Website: walmart
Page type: billing-address
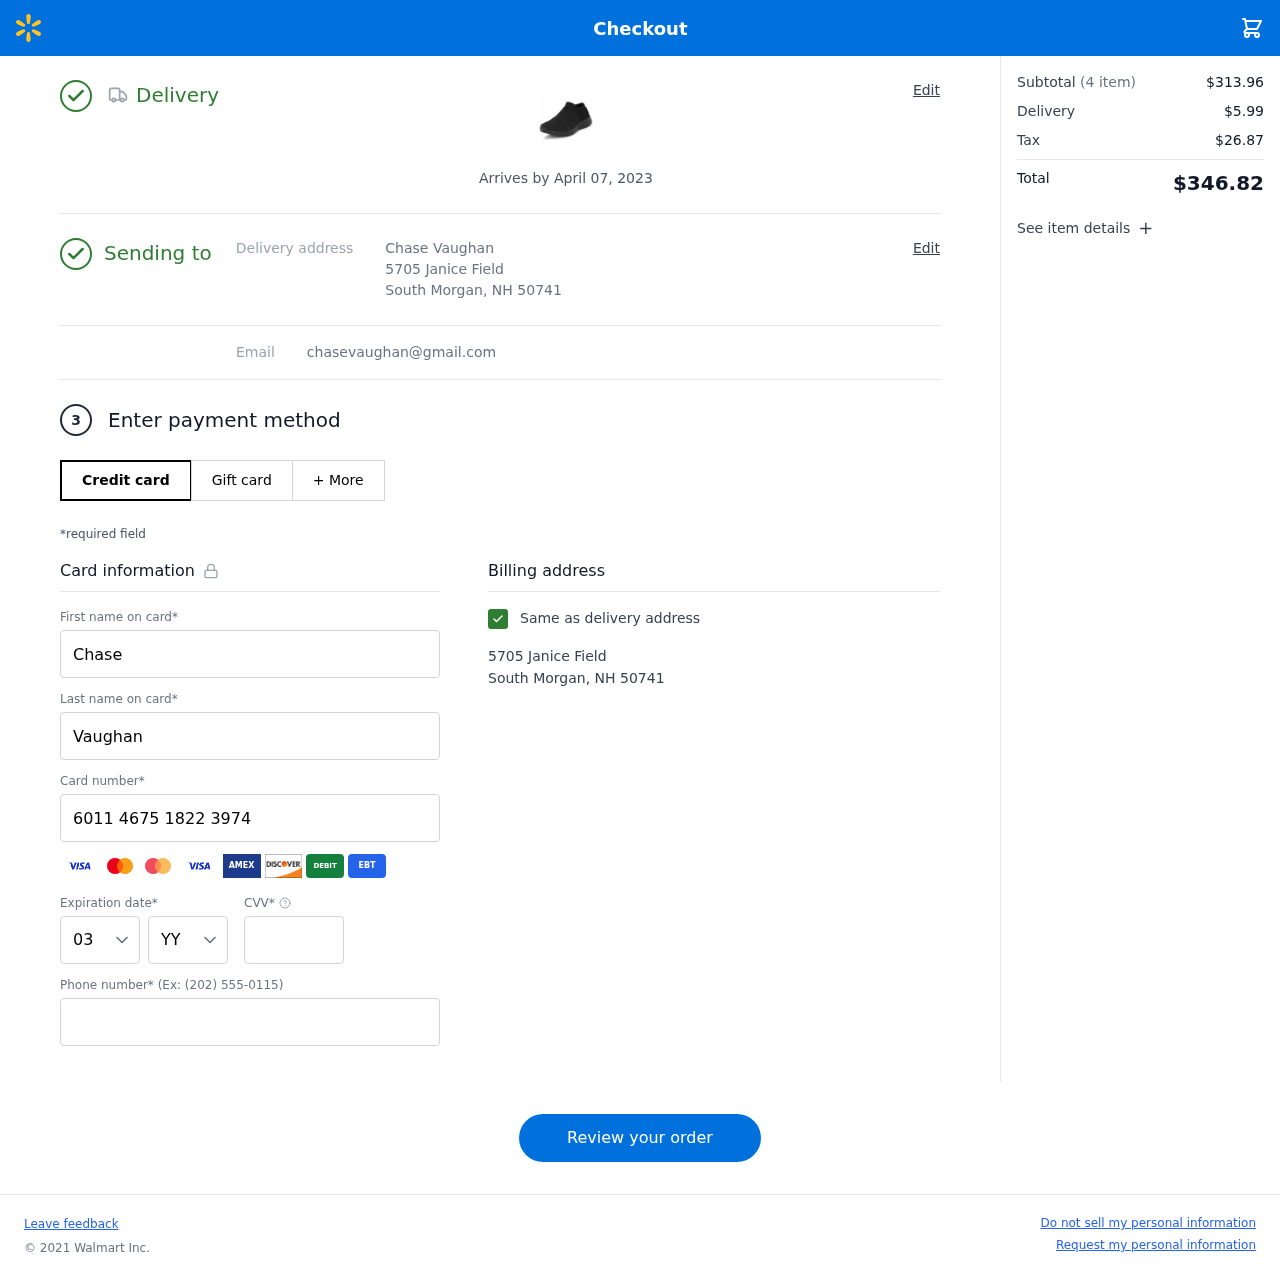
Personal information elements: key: PII_CARD_CVV
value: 827
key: PII_CARD_EXPIRY_MONTH
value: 03
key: PII_CARD_EXPIRY_YEAR
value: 30
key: PII_CARD_NUMBER
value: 6011 4675 1822 3974
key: PII_EMAIL
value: chasevaughan@gmail.com
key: PII_FIRSTNAME
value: Chase
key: PII_FULLNAME
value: Chase Vaughan
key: PII_LASTNAME
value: Vaughan
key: PII_PHONE
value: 2633605432
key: PII_STREET
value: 5705 Janice Field
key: PII_CITY_STATE_ZIP
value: South Morgan, NH 50741
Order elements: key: ORDER_DELIVERY_DATE
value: Arrives by April 07, 2023
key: ORDER_NUM_ITEMS
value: (4 item)
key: ORDER_SUBTOTAL
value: $313.96
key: ORDER_SHIPPING_COST
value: $5.99
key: ORDER_TAX
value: $26.87
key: ORDER_TOTAL
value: $346.82